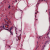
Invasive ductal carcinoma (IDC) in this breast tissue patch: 0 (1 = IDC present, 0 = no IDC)